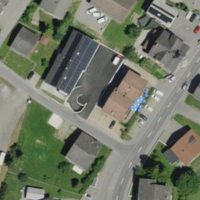
EUNIS habitat code: 54
Species observed at this site:
Pica pica